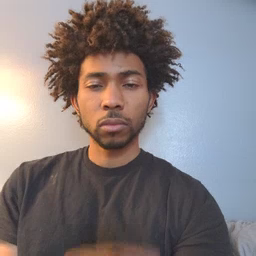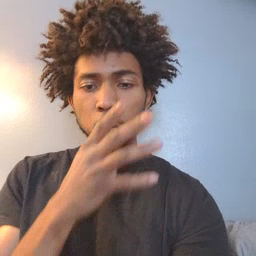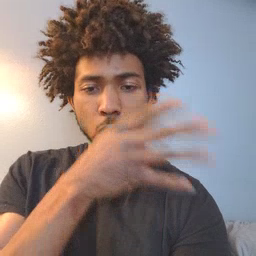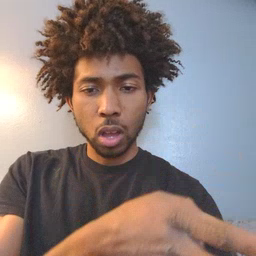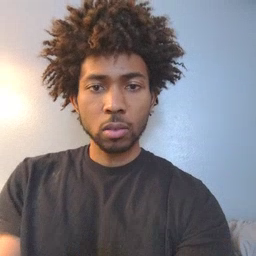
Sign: yucky